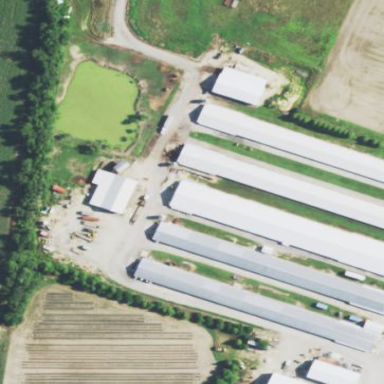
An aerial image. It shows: Farm auxiliary building.